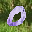
Label: 0